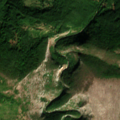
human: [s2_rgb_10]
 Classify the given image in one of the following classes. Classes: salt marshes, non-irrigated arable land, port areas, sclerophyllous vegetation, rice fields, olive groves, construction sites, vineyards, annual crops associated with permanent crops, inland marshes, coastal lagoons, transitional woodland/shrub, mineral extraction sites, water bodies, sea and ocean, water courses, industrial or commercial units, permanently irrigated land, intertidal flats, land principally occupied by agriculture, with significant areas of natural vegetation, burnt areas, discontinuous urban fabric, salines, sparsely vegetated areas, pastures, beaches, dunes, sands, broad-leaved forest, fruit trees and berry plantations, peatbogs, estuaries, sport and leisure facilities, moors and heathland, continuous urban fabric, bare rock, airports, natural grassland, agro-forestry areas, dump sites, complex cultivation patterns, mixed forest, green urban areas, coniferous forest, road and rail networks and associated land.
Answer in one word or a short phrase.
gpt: broad-leaved forest, natural grassland, transitional woodland/shrub